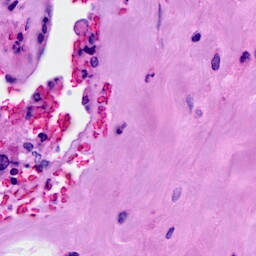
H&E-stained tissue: Breast